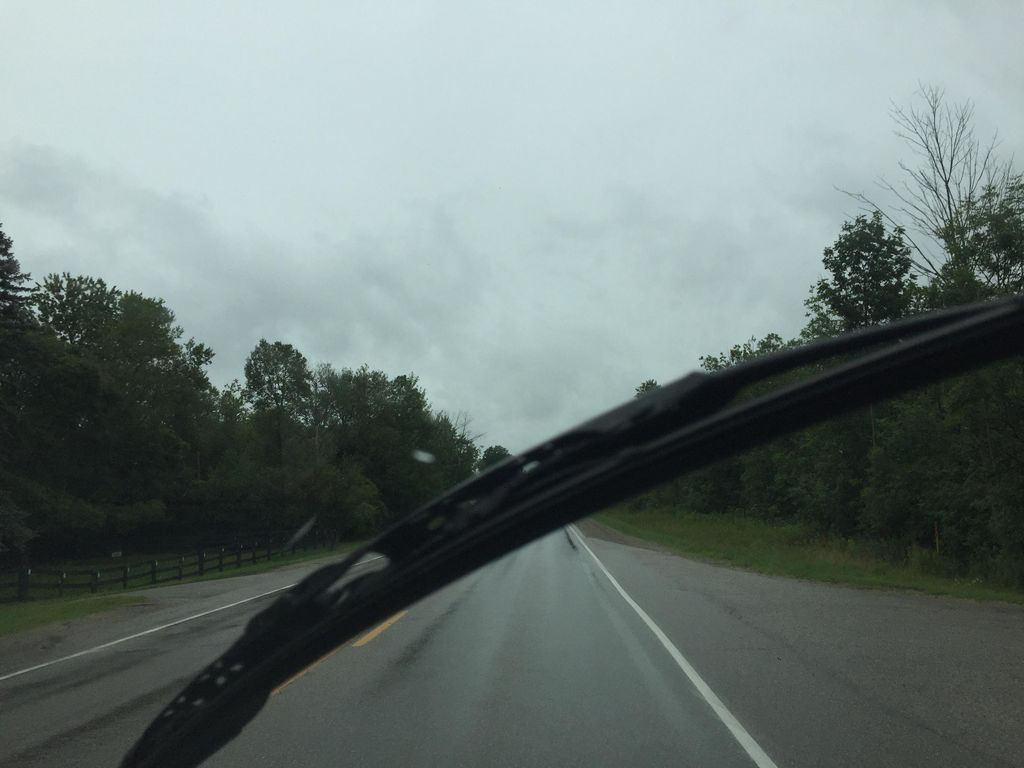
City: kitchener-waterloo